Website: macys
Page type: account-selection
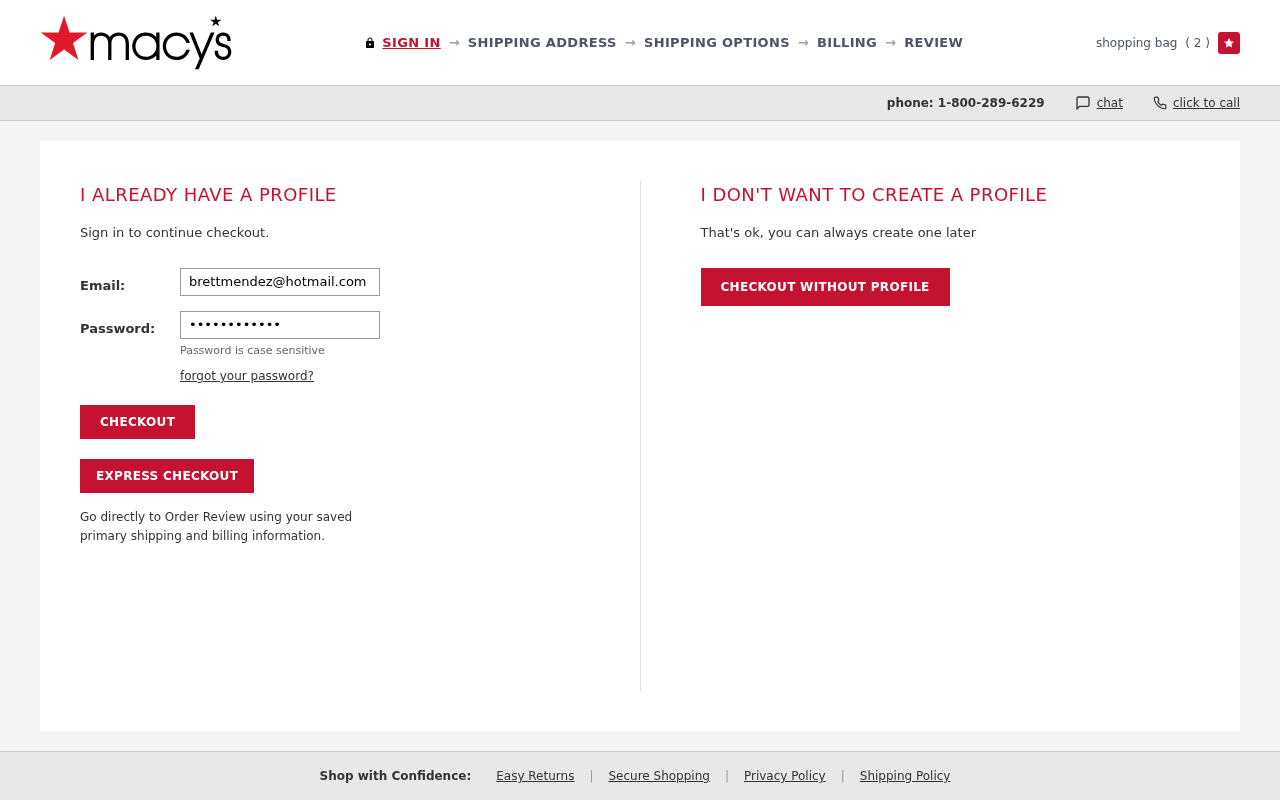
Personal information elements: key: PII_EMAIL
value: brettmendez@hotmail.com
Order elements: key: ORDER_NUM_ITEMS
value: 2